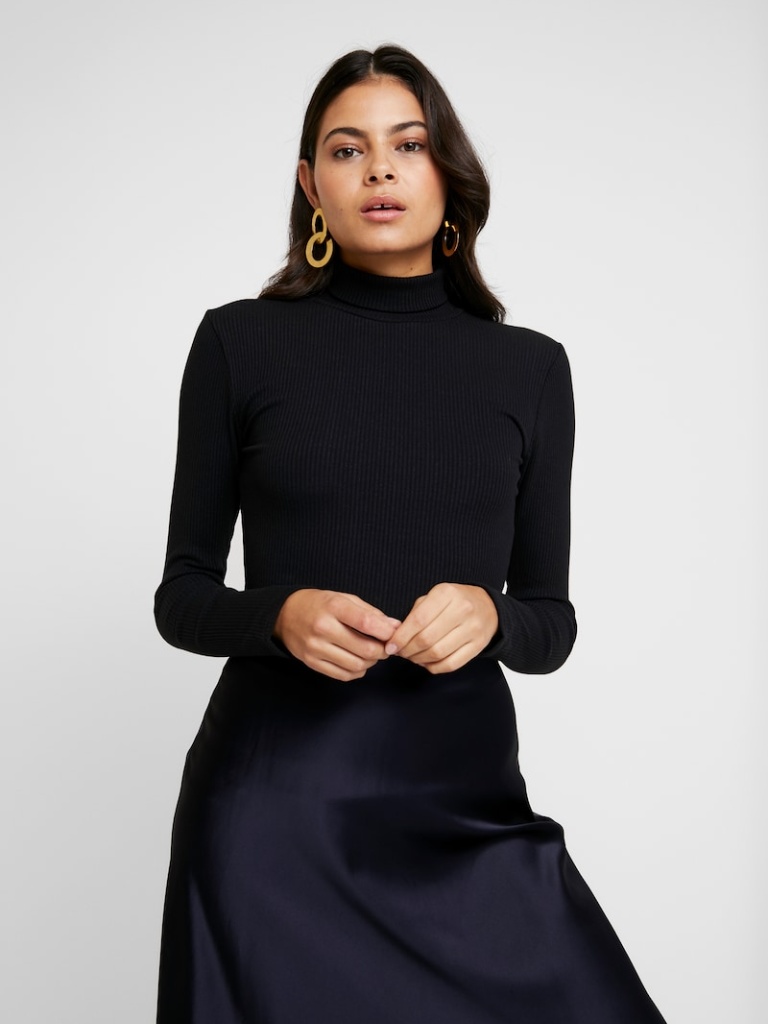
knit tight a long-sleeved with the sleeves down hip length Fully Tucked in turtleneck turtleneck